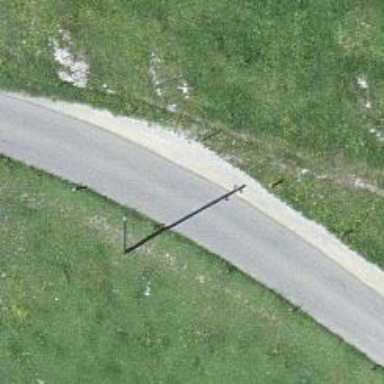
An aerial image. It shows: Unclassified road with asphalt surface.